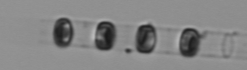
Label: Skeletonema